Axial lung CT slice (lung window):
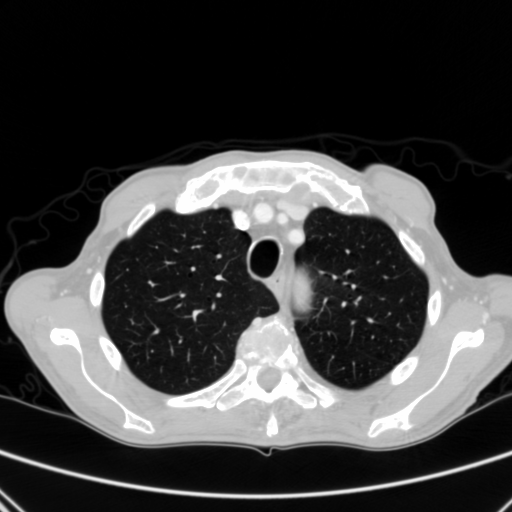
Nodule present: no